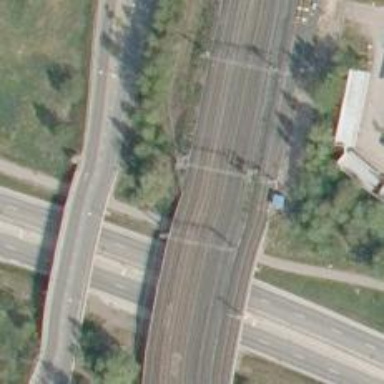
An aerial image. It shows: Bridge with railway tracks. The electrified line has continuous contact line.